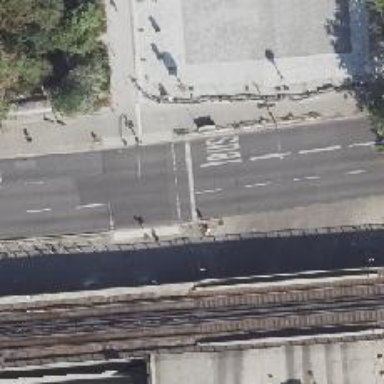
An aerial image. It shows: Secondary road with asphalt surface. There is share busway on the right side for cyclists.